Field crop: tomato
Growth stage: 2
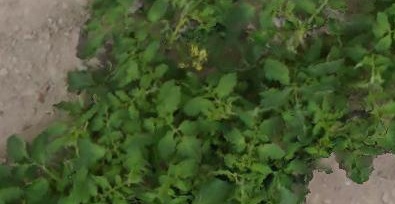
Species: tomato